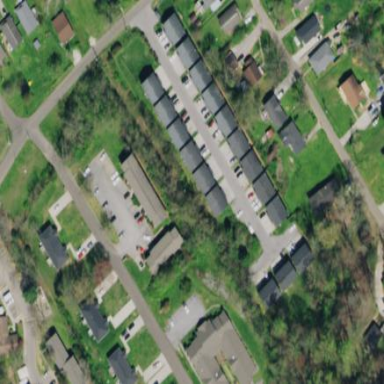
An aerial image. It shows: Residential area with apartments.